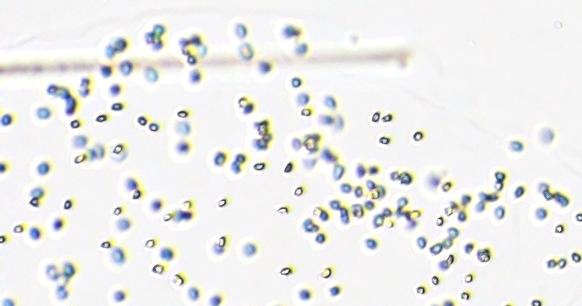
Label: Phaeocystis